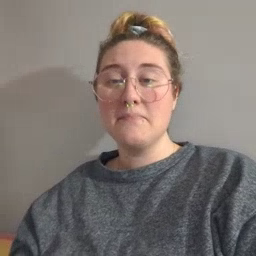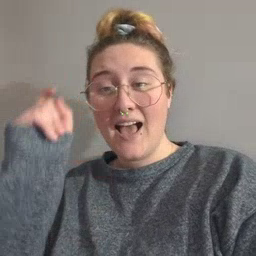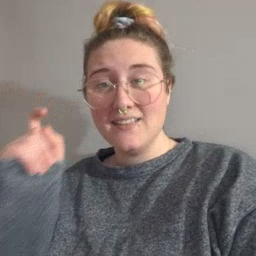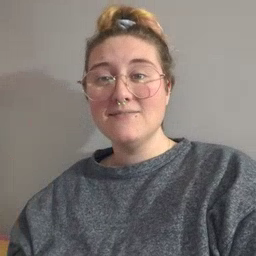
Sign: because